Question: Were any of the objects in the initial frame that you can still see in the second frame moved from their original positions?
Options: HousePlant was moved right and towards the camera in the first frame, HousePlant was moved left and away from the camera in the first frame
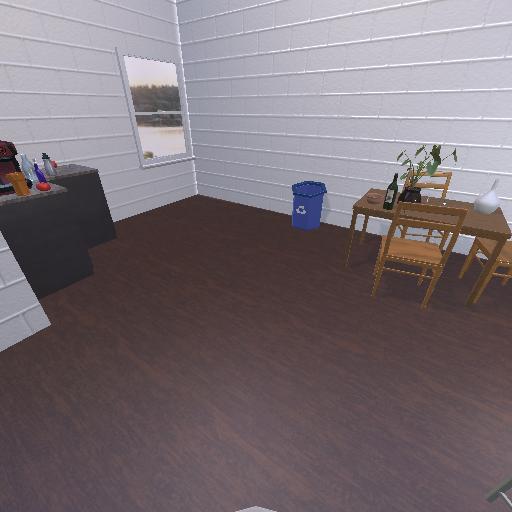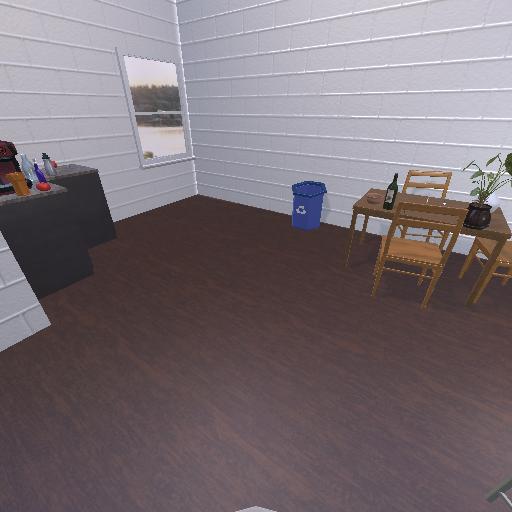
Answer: HousePlant was moved right and towards the camera in the first frame